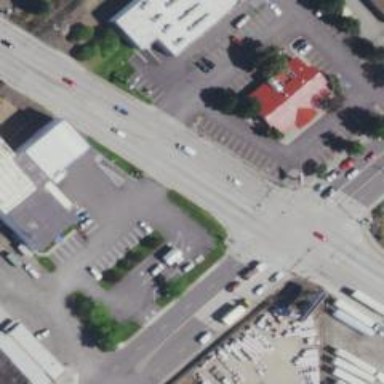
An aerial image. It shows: Primary link road with asphalt surface.